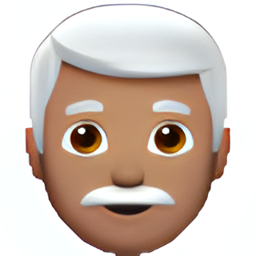
Name: man white haired medium skin tone
Emoji: 👨🏽‍🦳
Group: People & Body
Sub-group: person